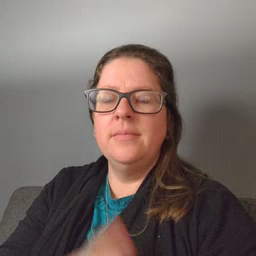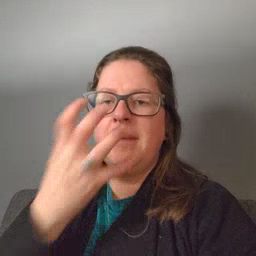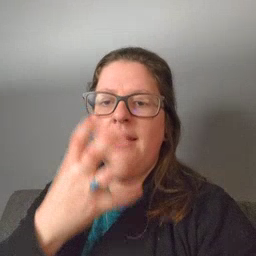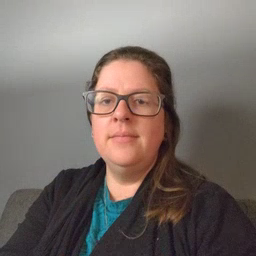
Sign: mad